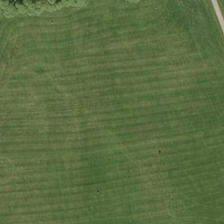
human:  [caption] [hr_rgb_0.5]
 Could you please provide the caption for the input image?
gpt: a row of green trees is near a piece of green meadow .

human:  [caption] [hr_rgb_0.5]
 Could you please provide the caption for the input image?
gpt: a row of green trees is near a piece of green meadow .

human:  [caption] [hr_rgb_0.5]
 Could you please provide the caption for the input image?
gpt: a row of green trees is near a piece of green meadow .

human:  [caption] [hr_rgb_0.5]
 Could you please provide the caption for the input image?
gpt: a row of green trees is near a piece of green meadow .

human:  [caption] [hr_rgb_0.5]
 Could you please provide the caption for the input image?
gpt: a row of green trees is near a piece of green meadow .